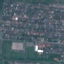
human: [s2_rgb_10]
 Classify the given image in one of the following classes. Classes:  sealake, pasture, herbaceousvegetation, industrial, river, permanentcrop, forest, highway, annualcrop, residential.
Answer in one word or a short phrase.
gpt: Residential